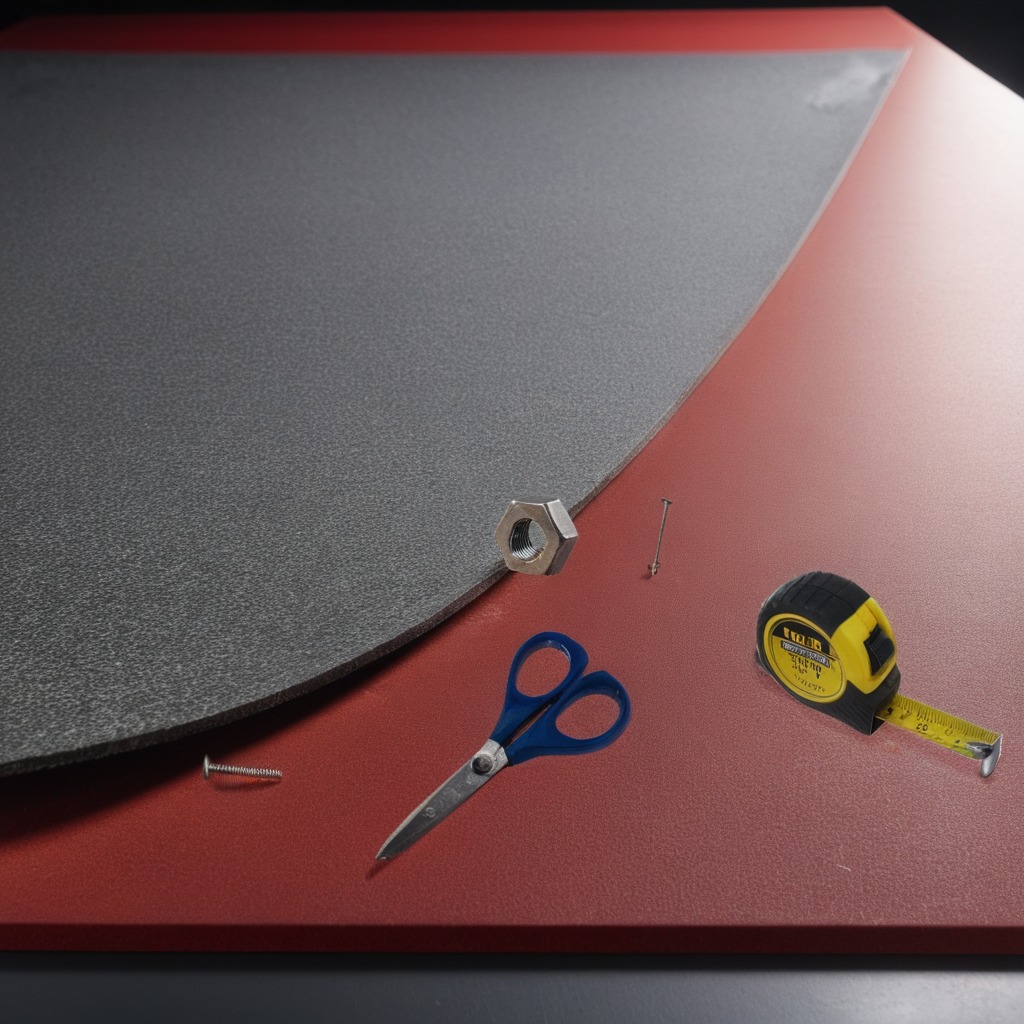
A measuring tape, a metal machine screw, an iron nail, a metal nut, and a pair of scissors are lying on the clean granite tabletop.